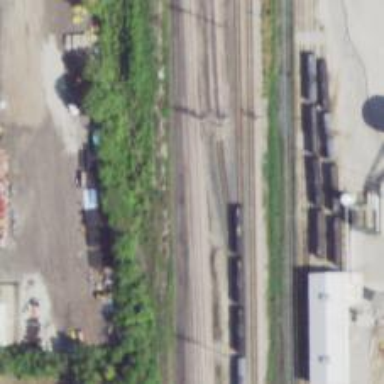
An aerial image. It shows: Abandoned railway yard is depicted.